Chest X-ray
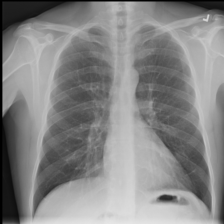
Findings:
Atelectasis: negative
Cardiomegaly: negative
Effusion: negative
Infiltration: negative
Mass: negative
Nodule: negative
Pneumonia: negative
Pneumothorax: negative
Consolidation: negative
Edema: negative
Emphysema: negative
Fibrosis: negative
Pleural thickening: negative
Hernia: negative